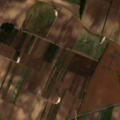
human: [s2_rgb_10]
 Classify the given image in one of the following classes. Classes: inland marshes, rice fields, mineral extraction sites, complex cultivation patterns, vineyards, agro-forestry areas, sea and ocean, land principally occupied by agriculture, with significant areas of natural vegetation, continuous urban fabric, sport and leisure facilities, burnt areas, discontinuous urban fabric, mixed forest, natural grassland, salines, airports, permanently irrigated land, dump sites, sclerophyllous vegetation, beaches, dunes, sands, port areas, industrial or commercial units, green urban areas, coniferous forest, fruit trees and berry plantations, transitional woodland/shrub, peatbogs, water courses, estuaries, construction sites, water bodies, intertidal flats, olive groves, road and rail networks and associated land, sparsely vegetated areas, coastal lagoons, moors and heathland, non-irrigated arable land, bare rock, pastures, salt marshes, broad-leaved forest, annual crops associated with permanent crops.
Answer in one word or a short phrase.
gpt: non-irrigated arable land, vineyards, land principally occupied by agriculture, with significant areas of natural vegetation